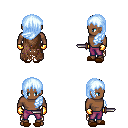
a pixel art fantasy rpg character, male body template, human, dark skin, brown tattered cape, magenta pants, white cyan left-swept hairstyle, gold gloves, brown slippers, dagger, four views (front, back, left, right), 2x2 character sprite sheet, small pixel art, hard edges, no anti-aliasing